Interaction volume radius: 10 \u00c5
Interaction volume height: 10 \u00c5
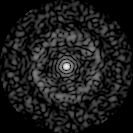
Disorder parameter: 0.805